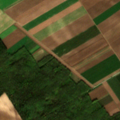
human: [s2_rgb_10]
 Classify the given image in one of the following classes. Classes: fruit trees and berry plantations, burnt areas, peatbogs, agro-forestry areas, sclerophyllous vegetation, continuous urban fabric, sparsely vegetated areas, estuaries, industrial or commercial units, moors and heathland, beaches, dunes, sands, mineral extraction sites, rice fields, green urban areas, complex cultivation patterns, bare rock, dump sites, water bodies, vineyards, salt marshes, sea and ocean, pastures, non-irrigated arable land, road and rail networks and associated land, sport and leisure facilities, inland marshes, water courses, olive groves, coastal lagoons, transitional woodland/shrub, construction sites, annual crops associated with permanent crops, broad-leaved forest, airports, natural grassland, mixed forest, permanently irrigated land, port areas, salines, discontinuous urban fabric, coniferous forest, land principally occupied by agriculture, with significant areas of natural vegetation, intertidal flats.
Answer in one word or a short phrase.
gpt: non-irrigated arable land, broad-leaved forest, mixed forest